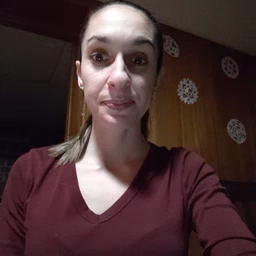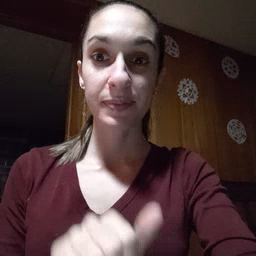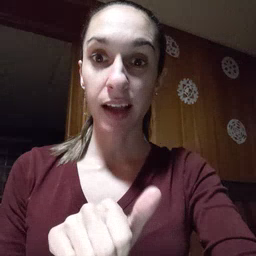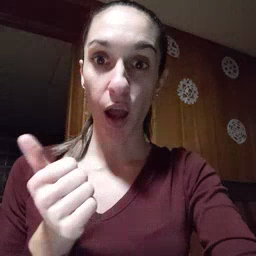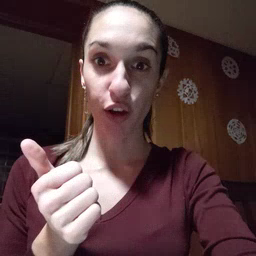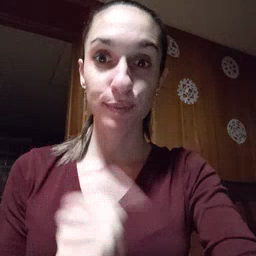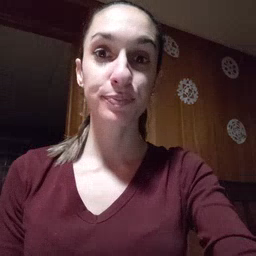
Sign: another